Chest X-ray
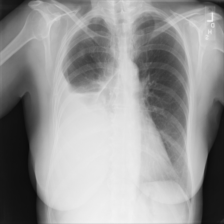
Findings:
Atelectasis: negative
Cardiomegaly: negative
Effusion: positive
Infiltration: negative
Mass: negative
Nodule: negative
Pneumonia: negative
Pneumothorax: negative
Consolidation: negative
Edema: negative
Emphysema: negative
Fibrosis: negative
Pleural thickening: negative
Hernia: negative